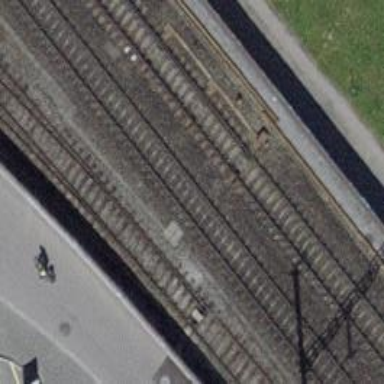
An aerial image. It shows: Railway switch.